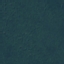
Land use / land cover: Forest